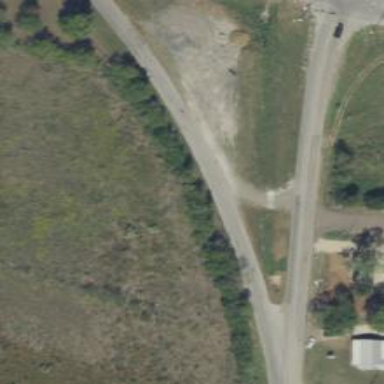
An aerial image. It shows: Secondary link road.